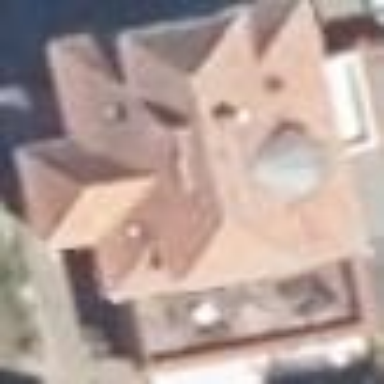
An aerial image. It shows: Residential building with hipped roof.